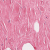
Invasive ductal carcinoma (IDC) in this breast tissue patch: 0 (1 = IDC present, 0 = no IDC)